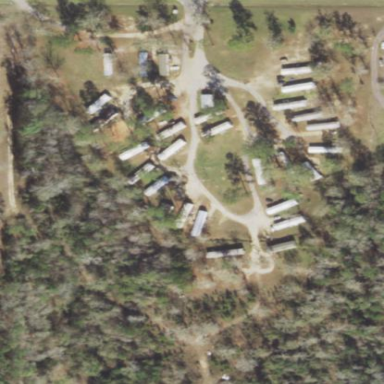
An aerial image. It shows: Residential area known as trailer park.